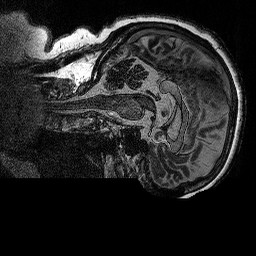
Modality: MP2RAGE
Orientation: sagittal
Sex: female
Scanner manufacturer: siemens
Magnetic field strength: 3 T
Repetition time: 5 s
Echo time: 0.00292 s